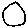
Label: circle